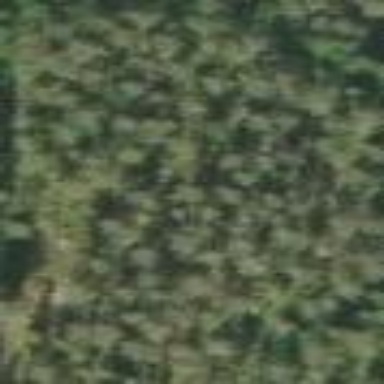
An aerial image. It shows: Needle-leaved woodland.